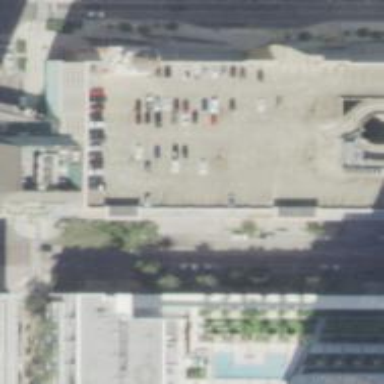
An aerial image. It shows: Part of building is shown in the image.